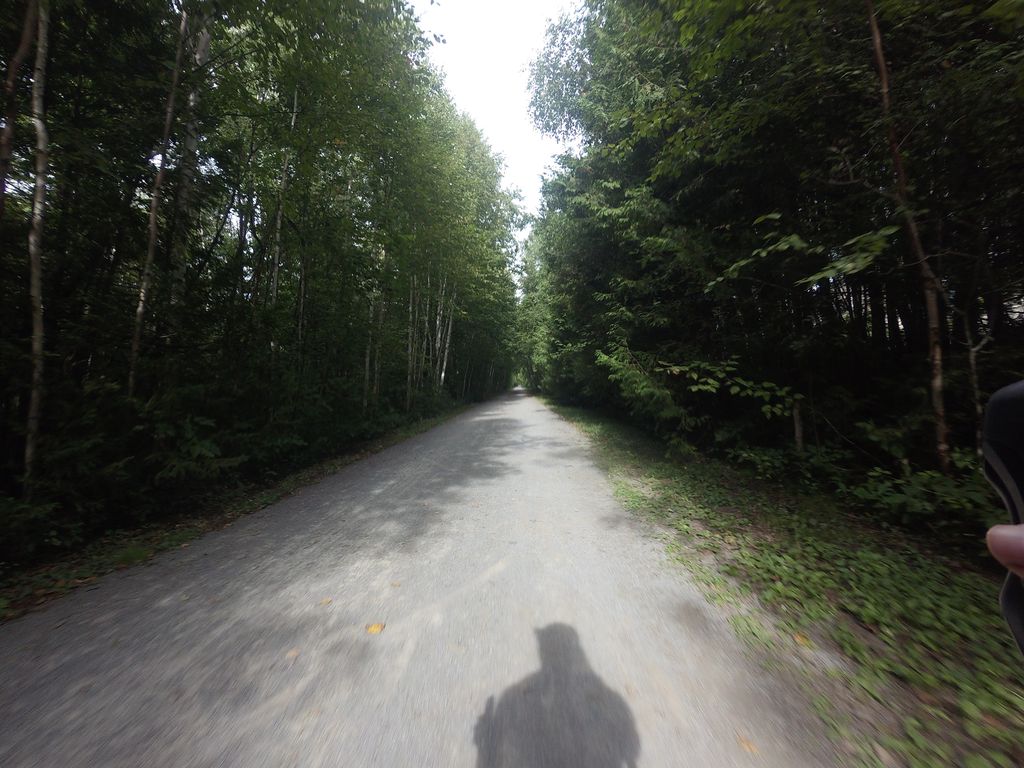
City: ottawa-gatineau